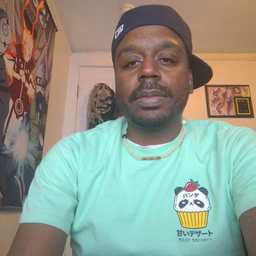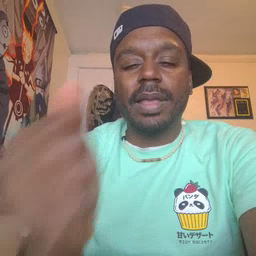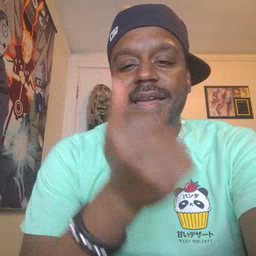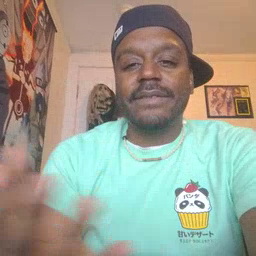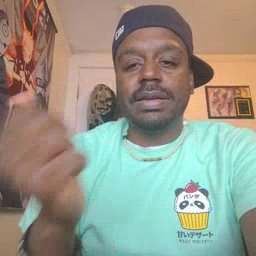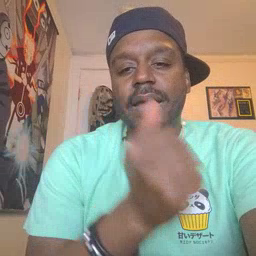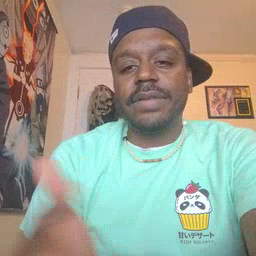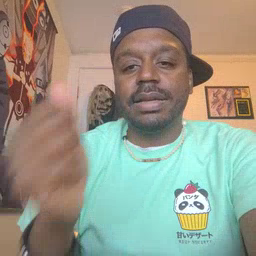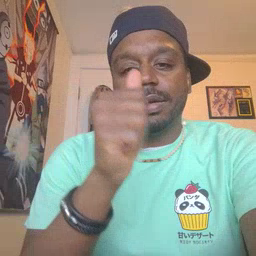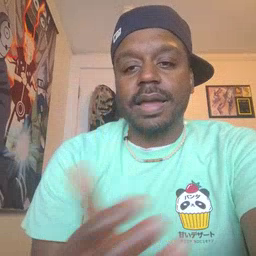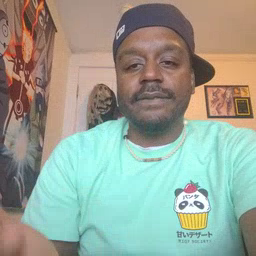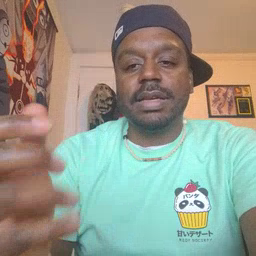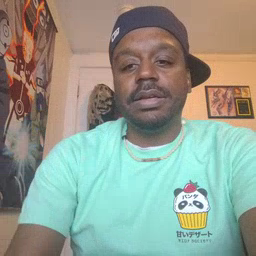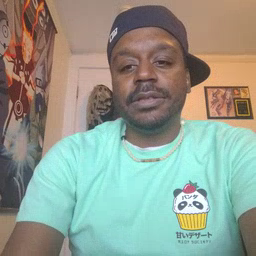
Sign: every